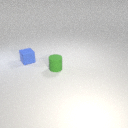
small blue rubber cube to the left of small green rubber cylinder